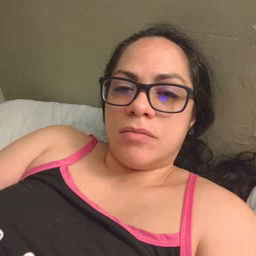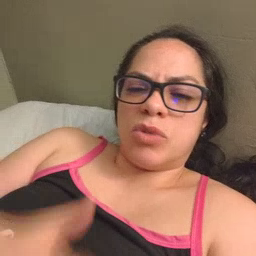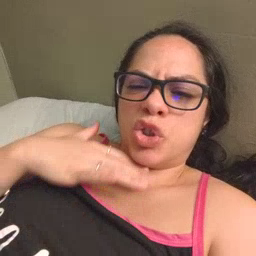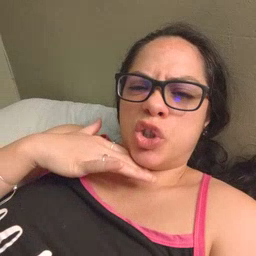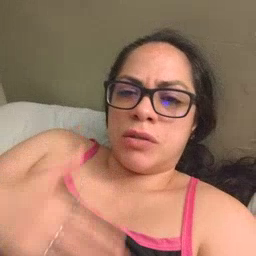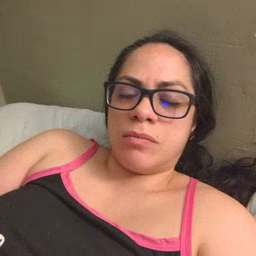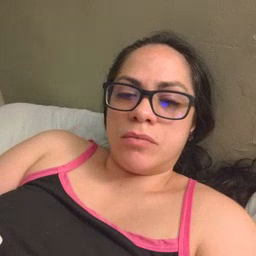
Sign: dirty